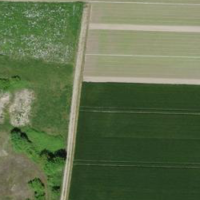
EUNIS habitat code: 52
Species observed at this site:
Chorthippus brunneus